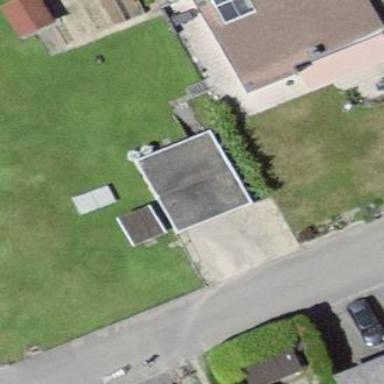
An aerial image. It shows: Garage.